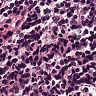
Metastatic tissue present: no